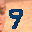
Label: 9